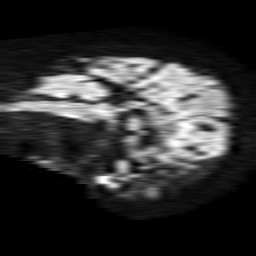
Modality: TRACE
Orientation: sagittal
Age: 81
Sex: female
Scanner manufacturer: philips
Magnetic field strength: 1.5 T
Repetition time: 4.6 s
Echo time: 0.08941 s